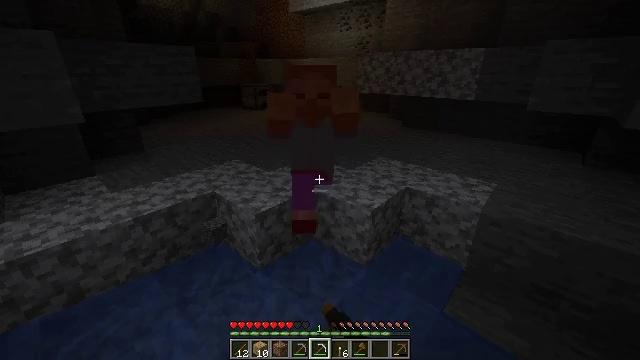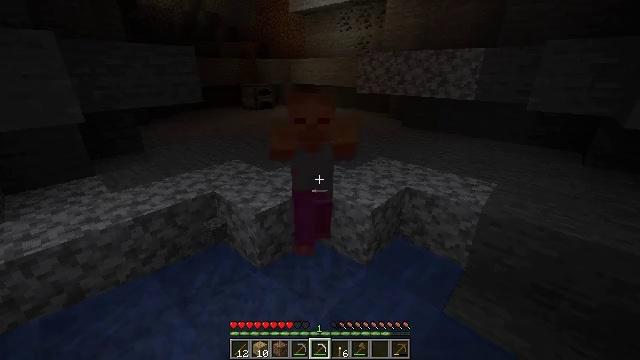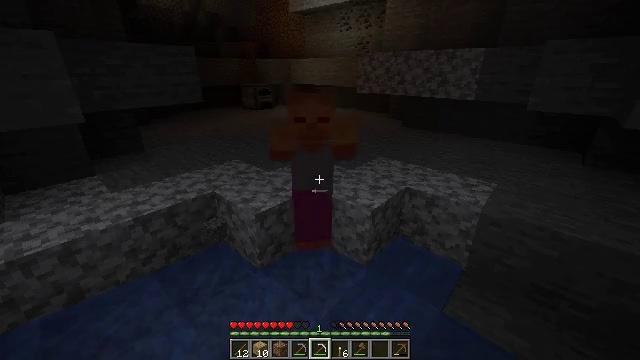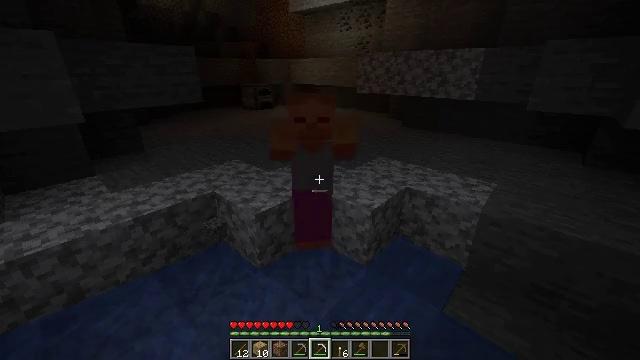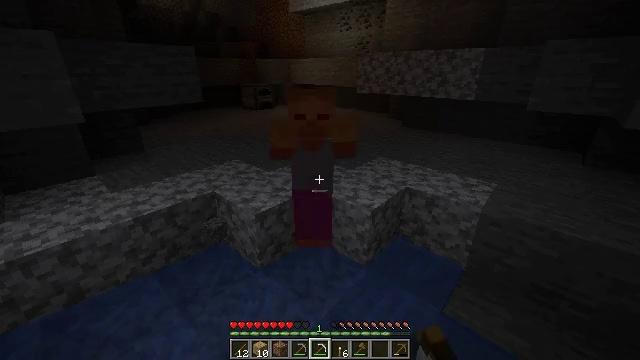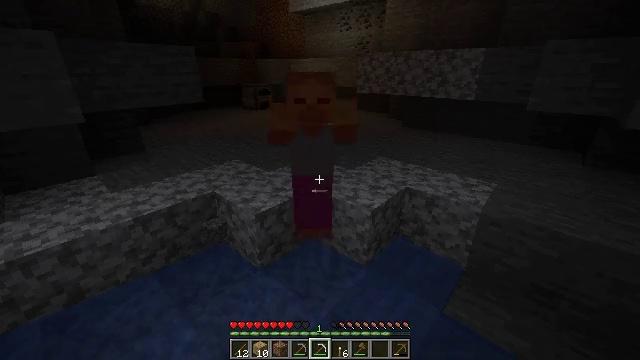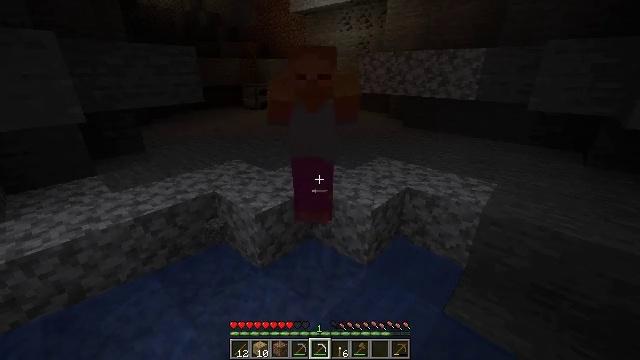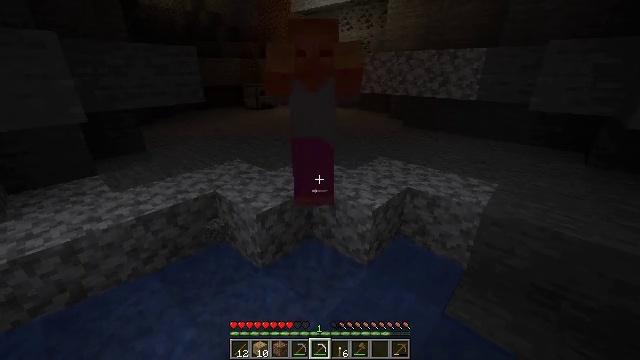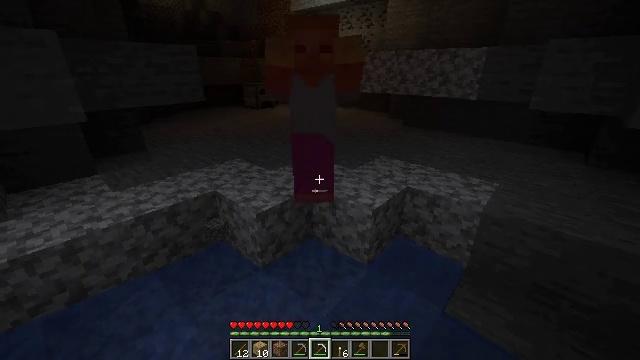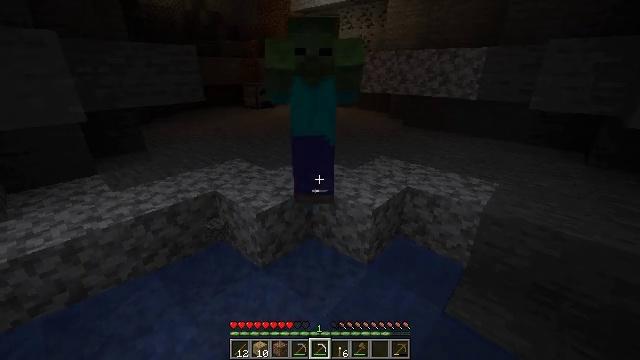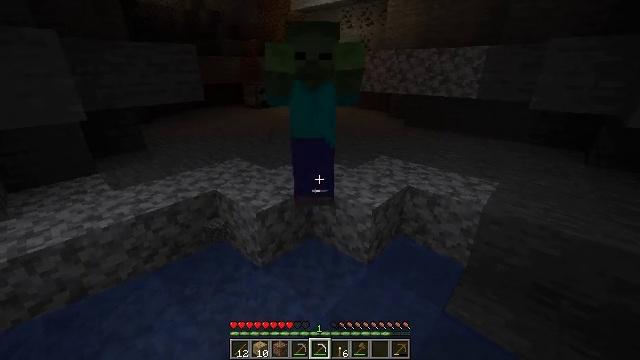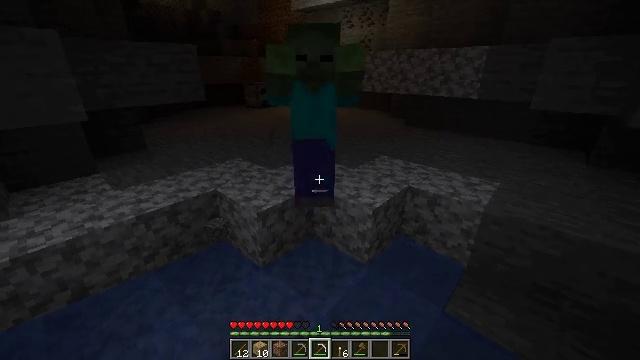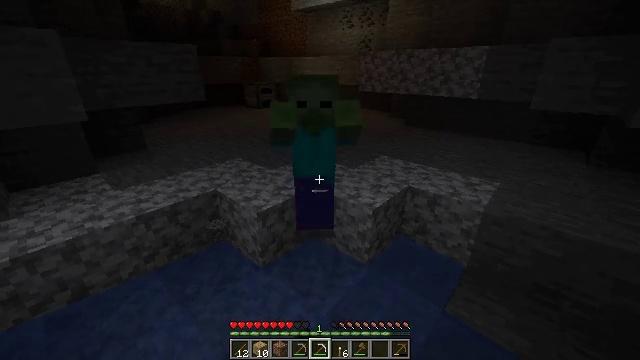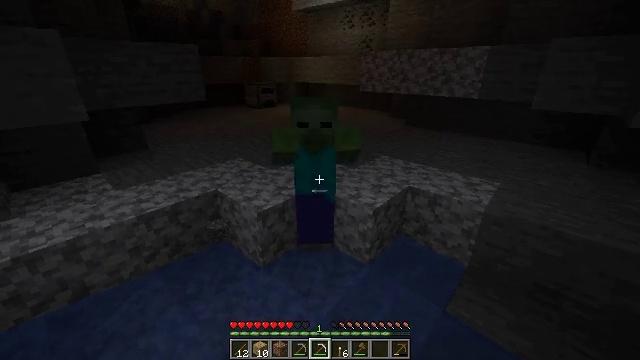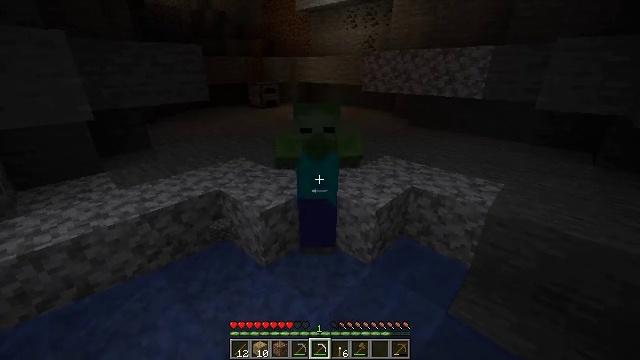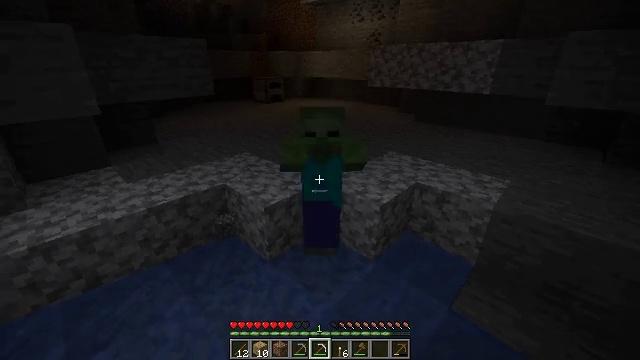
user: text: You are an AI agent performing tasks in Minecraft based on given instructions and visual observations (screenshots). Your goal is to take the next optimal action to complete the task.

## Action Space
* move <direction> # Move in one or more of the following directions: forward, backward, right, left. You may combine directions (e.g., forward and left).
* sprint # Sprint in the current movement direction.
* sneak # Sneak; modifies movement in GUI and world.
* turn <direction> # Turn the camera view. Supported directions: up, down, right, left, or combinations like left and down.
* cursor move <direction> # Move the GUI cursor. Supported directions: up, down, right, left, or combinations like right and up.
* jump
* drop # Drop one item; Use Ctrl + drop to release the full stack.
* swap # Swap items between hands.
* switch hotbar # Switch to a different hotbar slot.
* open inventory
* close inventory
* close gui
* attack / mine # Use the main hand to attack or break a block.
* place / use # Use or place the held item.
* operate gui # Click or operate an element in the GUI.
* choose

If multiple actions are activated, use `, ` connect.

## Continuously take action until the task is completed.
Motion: motion action
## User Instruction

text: Combat enemy.
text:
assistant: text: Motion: attack / mine
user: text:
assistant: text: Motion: no_op
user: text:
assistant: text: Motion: attack / mine
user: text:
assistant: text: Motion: attack / mine
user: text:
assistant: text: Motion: attack / mine
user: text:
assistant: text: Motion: attack / mine
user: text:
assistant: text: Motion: attack / mine
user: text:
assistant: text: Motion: attack / mine
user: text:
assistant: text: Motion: attack / mine
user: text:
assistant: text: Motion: no_op
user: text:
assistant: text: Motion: attack / mine
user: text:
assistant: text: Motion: attack / mine
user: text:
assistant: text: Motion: attack / mine
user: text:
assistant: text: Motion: no_op
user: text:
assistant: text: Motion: turn left and down, attack / mine
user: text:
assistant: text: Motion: attack / mine